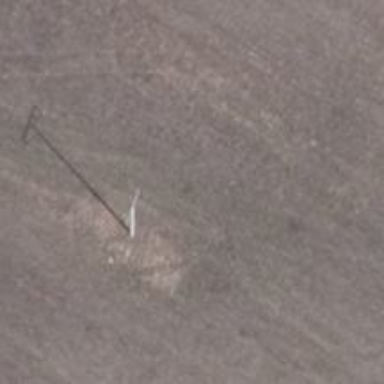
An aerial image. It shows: Power pole.